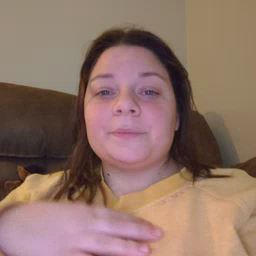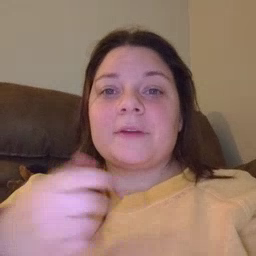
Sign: vacuum